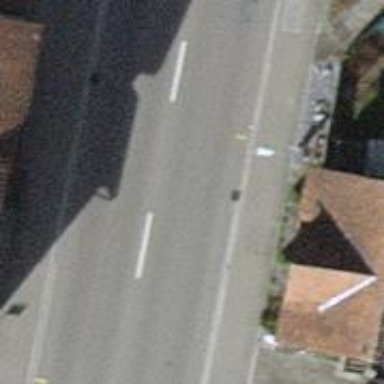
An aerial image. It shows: Bus stop with platform for public transport.